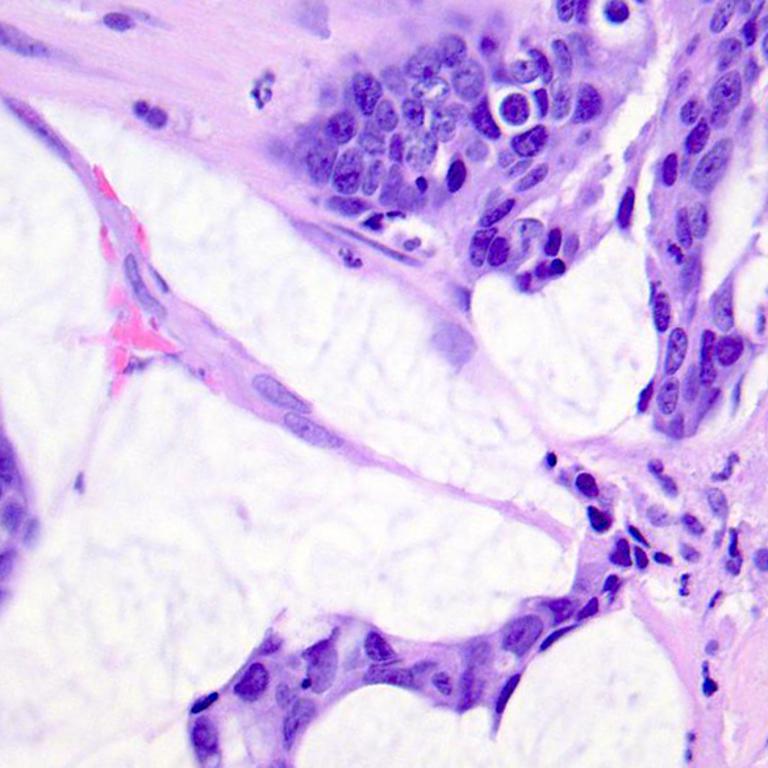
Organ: colon
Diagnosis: adenocarcinomas